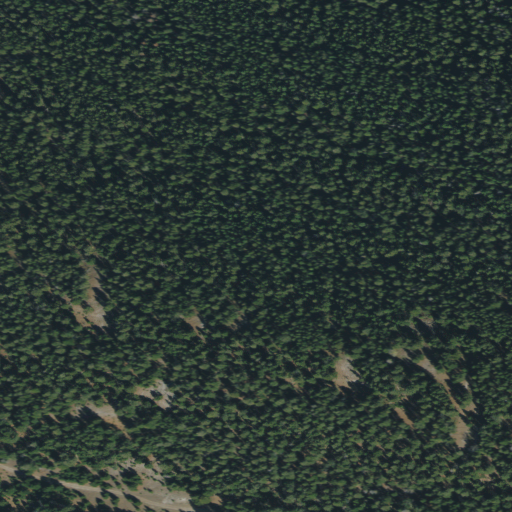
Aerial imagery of ridge(s) in Montana named Bonanza Ridge containing only evergreen forest